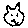
Label: cat